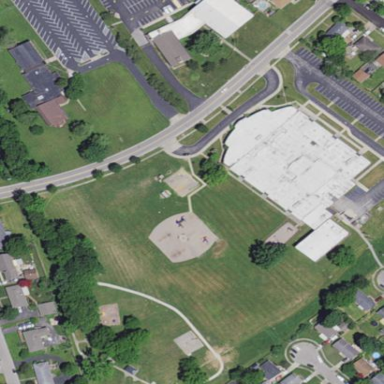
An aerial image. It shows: School.